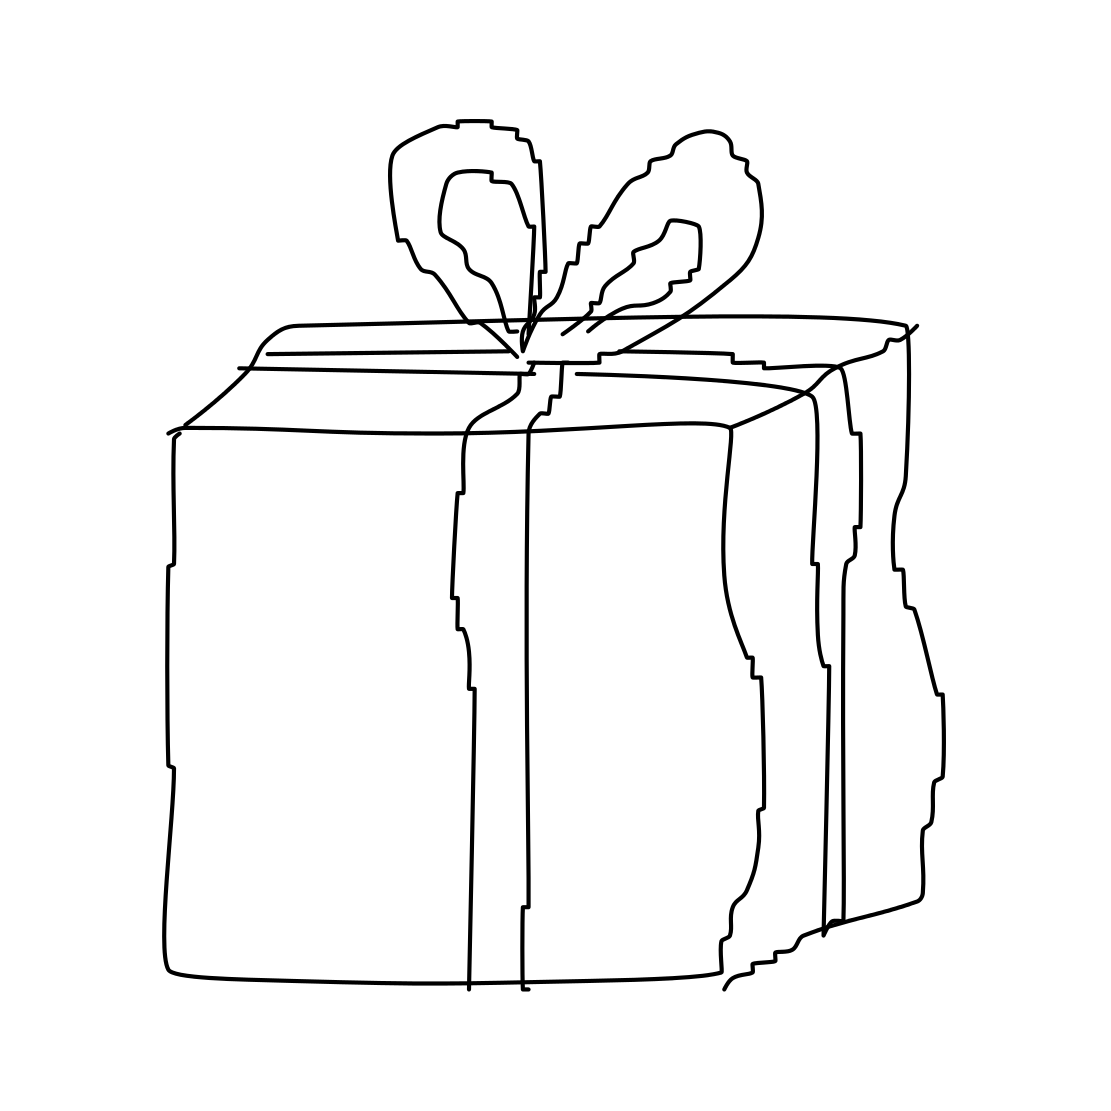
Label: present